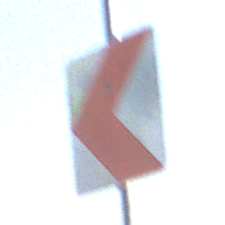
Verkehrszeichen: RichtungstafelnInKurvenKleinRechts
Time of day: SunriseSunset
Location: Outdoor (Urban)
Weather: Clear
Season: NotSpecified
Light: Natural